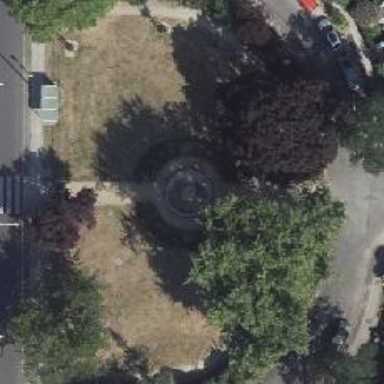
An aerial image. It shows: Beautiful fountain.